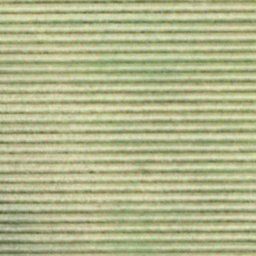
Label: agricultural